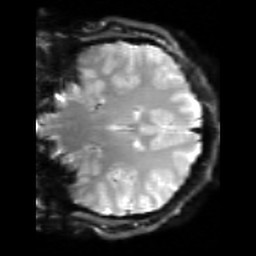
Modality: inplaneT2
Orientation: coronal
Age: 21
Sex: male
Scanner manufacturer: siemens
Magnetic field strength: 3 T
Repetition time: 5 s
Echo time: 0.034 s